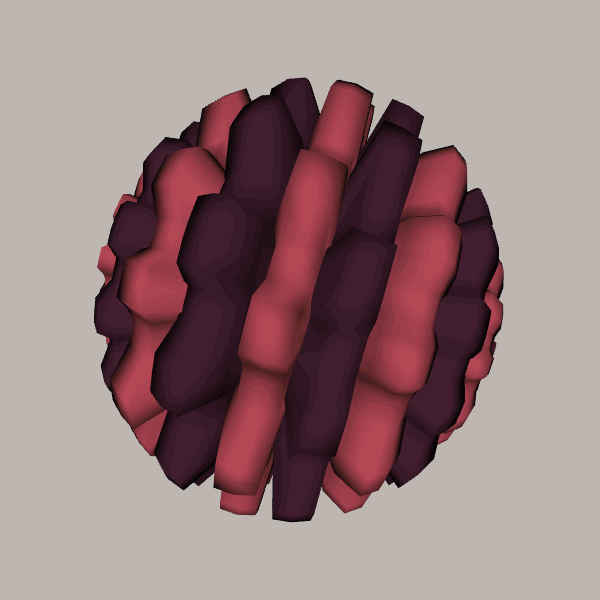
Background: light